Chest X-ray:
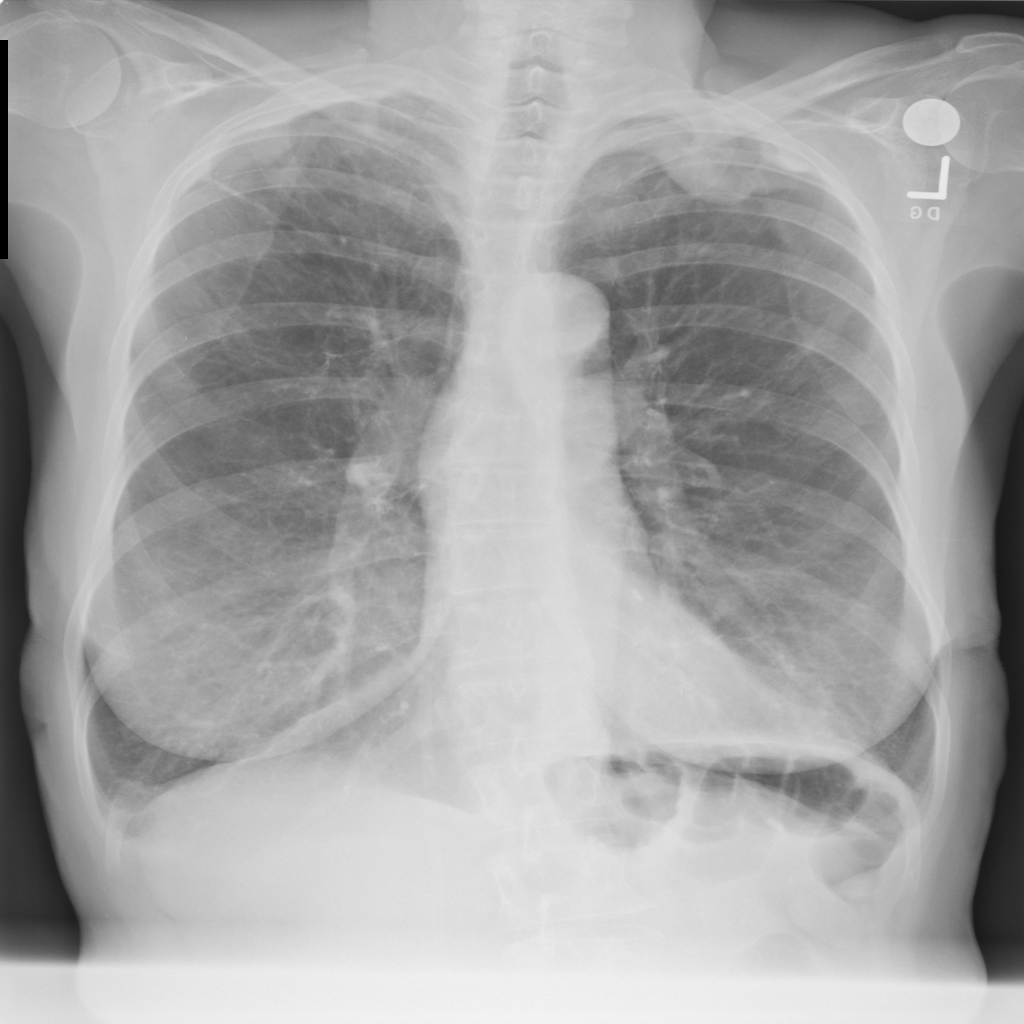
Findings: Effusion, Pleural Thickening, Fibrosis
No abnormal finding: no